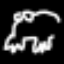
Label: frog